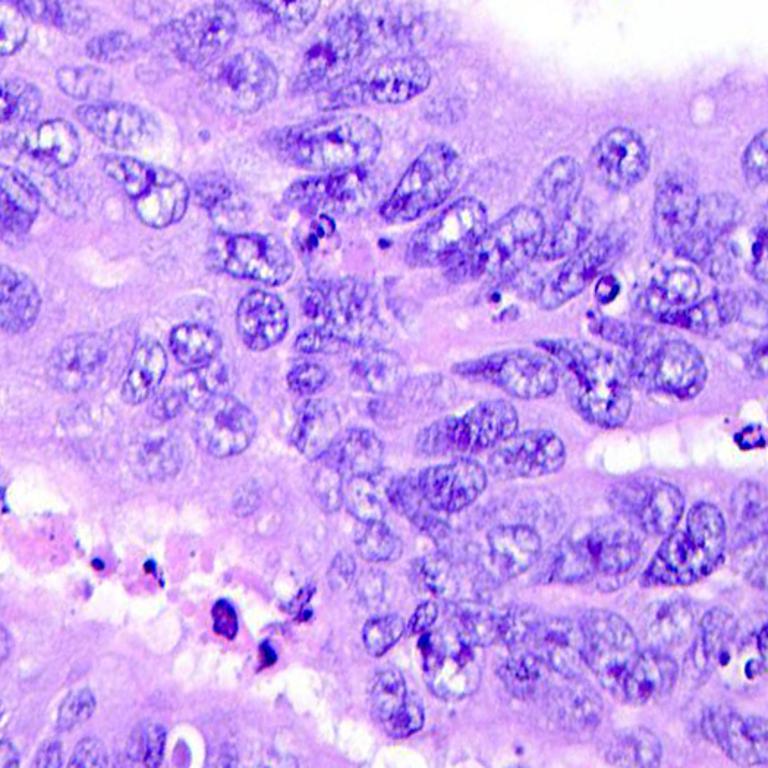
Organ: colon
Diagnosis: adenocarcinomas